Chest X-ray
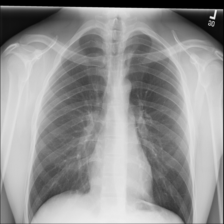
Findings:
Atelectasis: negative
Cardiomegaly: negative
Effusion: negative
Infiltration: negative
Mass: negative
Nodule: negative
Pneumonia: negative
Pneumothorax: negative
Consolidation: negative
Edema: negative
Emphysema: negative
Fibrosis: negative
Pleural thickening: negative
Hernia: negative